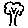
Label: tree